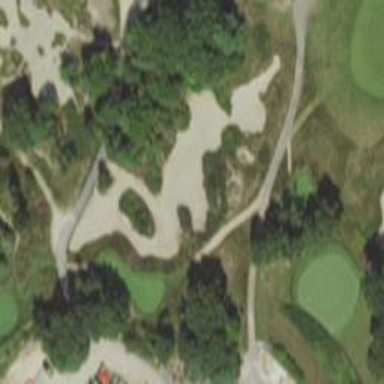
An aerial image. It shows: Golf bunker filled with natural sand.